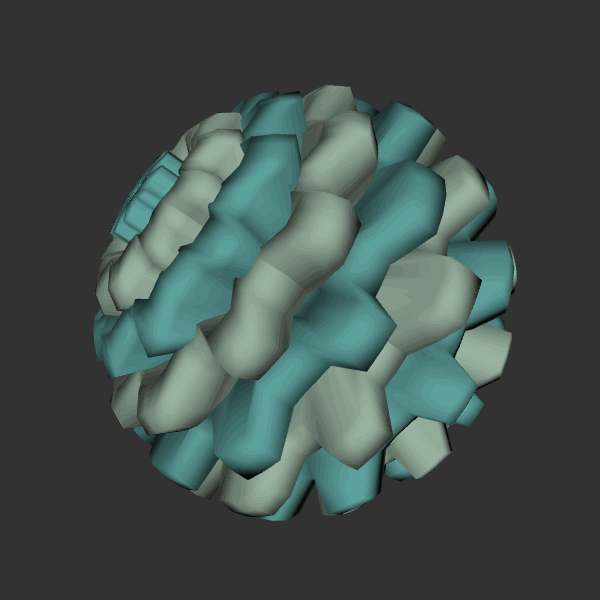
Background: dark